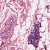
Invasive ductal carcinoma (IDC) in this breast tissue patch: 0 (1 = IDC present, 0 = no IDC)